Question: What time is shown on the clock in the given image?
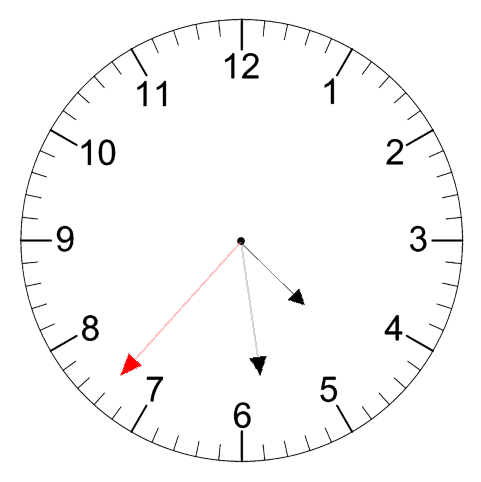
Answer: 04:28:37